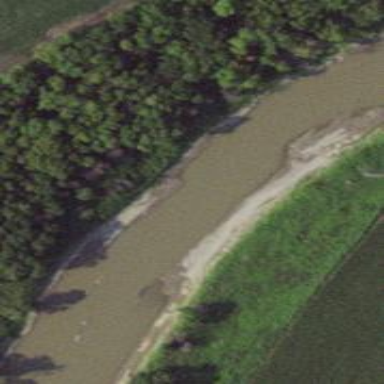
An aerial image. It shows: Beautiful river scene.